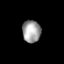
Tissue: prostate
Cell type: Fibroblasts
Senescence score: 0.6921
Nuclear area (px): 399
Mean DAPI intensity: 159.882